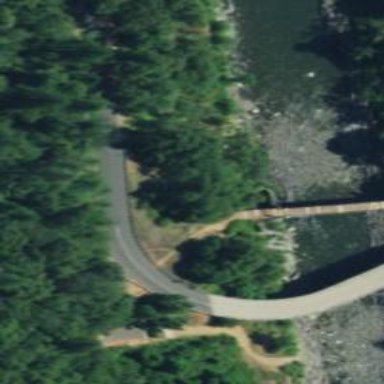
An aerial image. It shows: Path on suspension bridge.